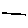
Label: line